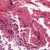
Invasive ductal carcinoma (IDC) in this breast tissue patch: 1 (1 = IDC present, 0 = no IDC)